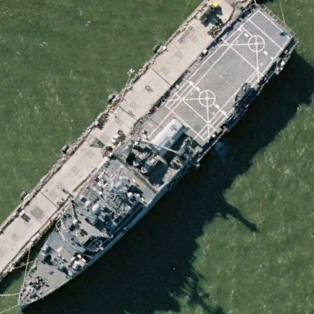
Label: Whitby_Island-class_dock_landing_ship